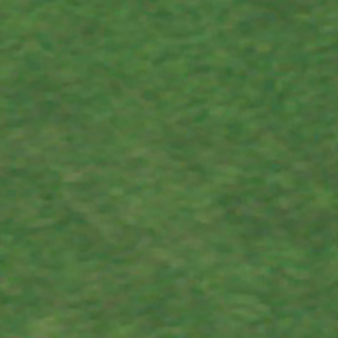
Label: other